Interaction volume radius: 5 \u00c5
Interaction volume height: 10 \u00c5
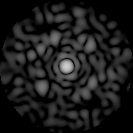
Disorder parameter: 0.7818